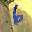
Label: 6